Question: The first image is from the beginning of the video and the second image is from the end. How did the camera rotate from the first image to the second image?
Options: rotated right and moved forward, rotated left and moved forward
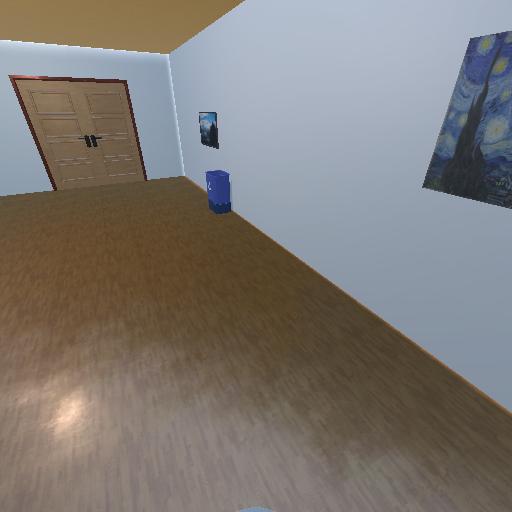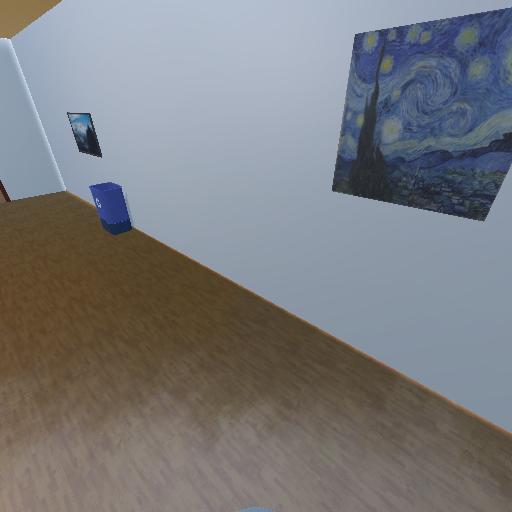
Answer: rotated right and moved forward